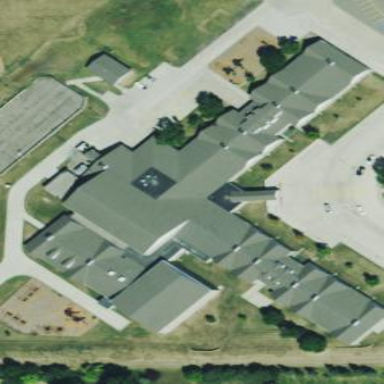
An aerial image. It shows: School building.